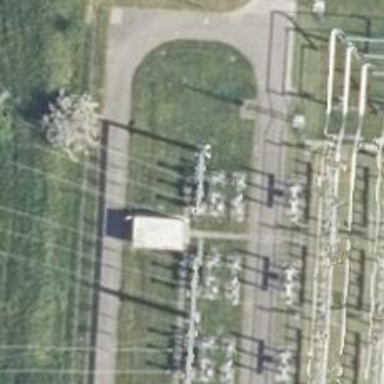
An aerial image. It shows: Three cables of power line.